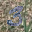
Label: 3